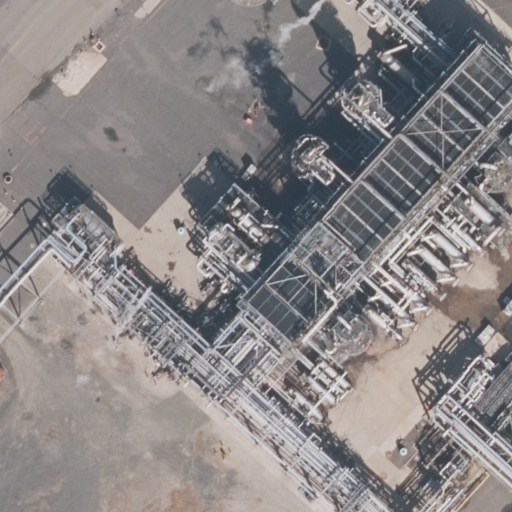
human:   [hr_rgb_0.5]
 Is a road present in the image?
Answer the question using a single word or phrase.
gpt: yes

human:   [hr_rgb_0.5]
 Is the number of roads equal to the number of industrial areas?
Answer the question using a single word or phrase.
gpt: yes

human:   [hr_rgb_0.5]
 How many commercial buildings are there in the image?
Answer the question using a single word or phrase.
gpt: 0

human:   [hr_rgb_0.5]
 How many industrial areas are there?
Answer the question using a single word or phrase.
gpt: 1

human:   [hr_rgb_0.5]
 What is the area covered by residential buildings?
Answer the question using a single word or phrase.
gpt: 0m2

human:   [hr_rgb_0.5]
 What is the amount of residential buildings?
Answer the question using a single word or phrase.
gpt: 0

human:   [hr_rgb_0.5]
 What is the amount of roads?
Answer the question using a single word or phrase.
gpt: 1

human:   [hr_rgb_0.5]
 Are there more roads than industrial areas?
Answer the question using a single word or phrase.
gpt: no

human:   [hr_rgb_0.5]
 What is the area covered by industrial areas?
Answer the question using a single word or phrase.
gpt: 10583m2

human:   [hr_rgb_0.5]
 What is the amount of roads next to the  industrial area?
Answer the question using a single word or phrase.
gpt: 1

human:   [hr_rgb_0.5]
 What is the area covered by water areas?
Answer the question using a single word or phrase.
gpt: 0m2

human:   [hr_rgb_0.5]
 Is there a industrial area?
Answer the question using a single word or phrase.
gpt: yes

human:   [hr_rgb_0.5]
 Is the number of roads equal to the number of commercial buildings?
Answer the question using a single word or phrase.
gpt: no

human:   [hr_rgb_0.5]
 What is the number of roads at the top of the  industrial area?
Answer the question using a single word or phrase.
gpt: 1

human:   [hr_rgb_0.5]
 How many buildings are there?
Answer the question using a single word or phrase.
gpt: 0

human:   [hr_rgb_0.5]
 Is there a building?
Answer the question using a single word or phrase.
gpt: no

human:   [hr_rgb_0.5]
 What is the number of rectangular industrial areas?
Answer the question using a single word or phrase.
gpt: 1

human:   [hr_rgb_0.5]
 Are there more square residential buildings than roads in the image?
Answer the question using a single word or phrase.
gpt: no

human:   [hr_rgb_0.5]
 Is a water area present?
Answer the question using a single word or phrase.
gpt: no

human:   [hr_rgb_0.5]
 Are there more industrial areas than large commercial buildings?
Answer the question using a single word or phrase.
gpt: yes

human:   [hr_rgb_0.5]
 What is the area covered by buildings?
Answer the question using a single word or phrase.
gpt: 0m2

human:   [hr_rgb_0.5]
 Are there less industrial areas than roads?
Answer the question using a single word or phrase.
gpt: no

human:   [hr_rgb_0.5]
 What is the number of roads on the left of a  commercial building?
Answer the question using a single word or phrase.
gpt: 0

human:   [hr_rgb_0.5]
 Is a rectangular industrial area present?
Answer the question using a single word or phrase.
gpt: yes

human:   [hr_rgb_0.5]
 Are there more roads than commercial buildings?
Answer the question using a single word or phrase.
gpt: yes

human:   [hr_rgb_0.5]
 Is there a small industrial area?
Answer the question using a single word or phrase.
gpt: no

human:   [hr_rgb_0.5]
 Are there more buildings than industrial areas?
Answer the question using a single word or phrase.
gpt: no

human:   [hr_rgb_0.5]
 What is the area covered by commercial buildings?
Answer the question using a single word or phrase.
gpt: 0m2

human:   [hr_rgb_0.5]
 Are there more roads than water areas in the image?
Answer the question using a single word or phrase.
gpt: yes

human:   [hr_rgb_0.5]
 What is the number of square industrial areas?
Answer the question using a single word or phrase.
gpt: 0

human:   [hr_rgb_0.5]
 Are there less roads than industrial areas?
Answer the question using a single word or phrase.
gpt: no

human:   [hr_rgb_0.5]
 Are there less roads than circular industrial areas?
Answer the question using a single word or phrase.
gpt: no

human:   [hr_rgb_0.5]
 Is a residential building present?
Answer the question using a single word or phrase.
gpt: no

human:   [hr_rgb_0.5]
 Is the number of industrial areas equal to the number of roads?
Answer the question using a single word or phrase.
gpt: yes

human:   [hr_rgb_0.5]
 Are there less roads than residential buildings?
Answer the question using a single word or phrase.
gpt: no

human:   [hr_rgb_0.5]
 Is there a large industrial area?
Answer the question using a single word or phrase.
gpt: yes

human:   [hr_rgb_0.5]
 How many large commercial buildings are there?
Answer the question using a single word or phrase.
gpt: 0

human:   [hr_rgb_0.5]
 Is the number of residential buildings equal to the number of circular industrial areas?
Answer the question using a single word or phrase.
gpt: yes

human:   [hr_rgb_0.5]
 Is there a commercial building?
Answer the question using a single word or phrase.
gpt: no

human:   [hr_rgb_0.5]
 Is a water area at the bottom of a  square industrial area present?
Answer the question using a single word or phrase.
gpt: no

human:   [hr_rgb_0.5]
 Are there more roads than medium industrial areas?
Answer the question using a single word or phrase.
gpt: yes

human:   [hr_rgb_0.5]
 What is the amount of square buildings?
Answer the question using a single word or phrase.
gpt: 0

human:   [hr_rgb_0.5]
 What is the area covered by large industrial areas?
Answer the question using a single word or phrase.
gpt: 10583m2

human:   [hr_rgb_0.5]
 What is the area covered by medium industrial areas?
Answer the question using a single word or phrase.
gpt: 0m2

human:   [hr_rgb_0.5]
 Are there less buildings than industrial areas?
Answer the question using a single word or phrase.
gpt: yes

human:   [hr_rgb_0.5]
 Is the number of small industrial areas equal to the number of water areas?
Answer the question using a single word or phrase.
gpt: yes

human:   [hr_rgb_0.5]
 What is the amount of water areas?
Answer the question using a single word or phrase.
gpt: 0

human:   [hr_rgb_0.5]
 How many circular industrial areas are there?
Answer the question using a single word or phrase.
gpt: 0

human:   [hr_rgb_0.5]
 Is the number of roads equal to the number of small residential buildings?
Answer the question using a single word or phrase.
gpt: no

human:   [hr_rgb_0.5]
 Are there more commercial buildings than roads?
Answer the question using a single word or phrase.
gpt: no

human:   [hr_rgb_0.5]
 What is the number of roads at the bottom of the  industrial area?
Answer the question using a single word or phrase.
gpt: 0

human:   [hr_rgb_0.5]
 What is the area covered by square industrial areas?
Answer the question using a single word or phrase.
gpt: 0m2

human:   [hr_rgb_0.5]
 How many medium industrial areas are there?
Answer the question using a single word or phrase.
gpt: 0

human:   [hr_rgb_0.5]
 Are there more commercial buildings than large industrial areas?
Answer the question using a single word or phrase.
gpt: no

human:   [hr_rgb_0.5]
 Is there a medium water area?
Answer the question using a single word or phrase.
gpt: no

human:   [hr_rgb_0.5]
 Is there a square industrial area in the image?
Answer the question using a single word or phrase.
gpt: no

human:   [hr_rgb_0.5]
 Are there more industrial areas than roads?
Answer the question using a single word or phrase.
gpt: no

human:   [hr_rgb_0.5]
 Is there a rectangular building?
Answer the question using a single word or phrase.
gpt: no

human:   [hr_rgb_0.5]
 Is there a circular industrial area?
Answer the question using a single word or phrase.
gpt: no

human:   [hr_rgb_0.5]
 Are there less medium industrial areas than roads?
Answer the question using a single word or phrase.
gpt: yes

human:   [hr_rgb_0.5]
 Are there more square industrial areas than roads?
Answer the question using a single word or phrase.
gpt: no

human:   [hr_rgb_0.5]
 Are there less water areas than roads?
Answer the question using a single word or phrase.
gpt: yes

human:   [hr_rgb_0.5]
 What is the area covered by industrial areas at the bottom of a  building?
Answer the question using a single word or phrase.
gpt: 0m2

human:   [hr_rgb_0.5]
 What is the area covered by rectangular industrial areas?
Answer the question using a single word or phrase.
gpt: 10583m2